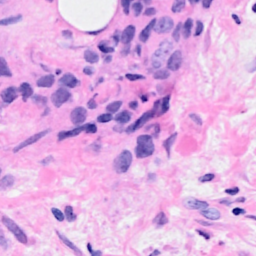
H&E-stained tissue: Breast